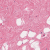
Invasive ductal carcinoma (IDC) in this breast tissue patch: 0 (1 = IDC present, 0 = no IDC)